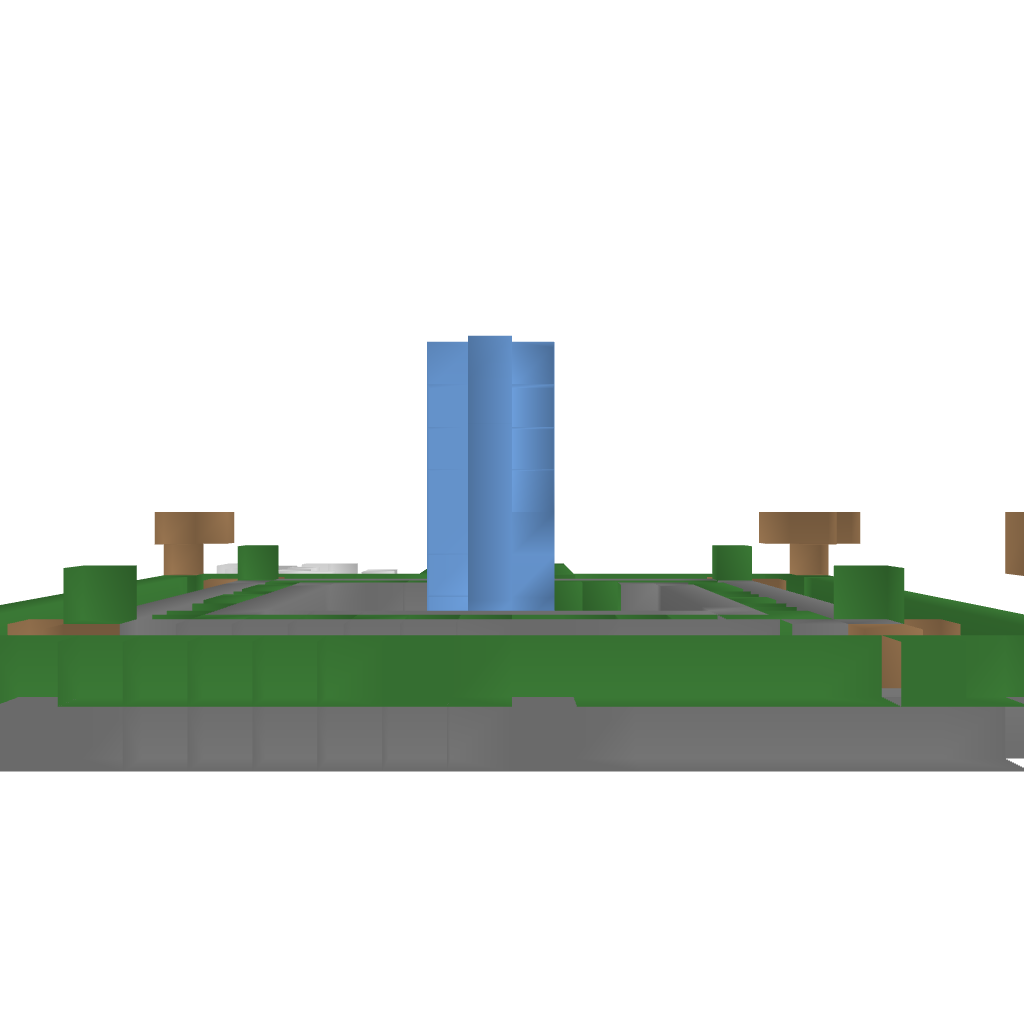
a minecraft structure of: Small Fountain bad low quality